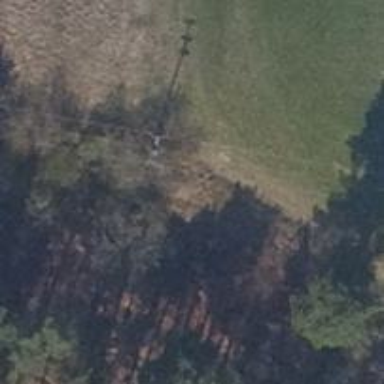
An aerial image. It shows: Power pole.